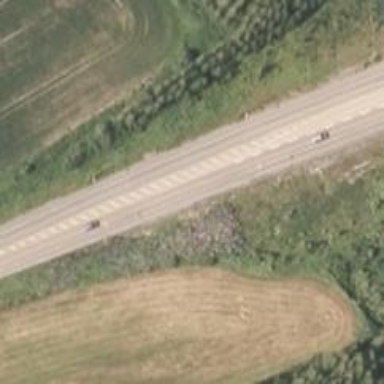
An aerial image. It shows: Asphalt trunk highway.